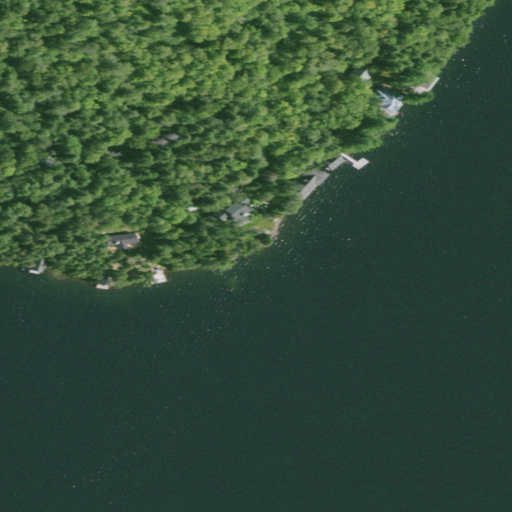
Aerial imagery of cape in New York named Indian Point containing open water, deciduous forest, mixed forest, open development, and evergreen forest